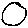
Label: circle